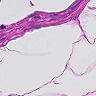
Metastatic tissue present: no